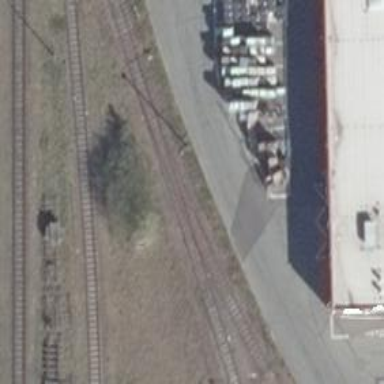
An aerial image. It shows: Railway switch.